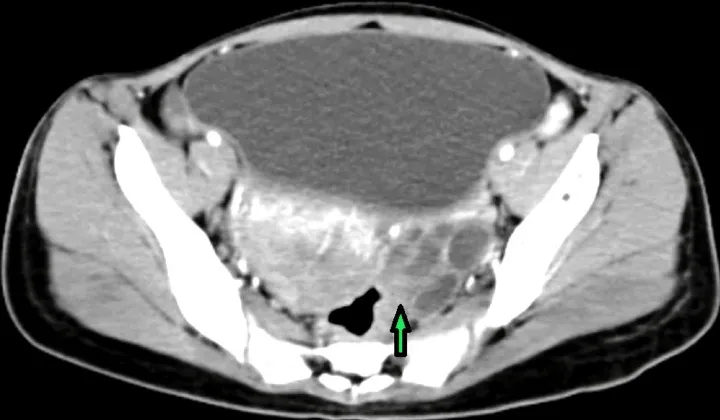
HRCT showing multiple cystic lesions in the ovary (arrow). HRCT: High-resolution computed tomography.
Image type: radiology (ct)